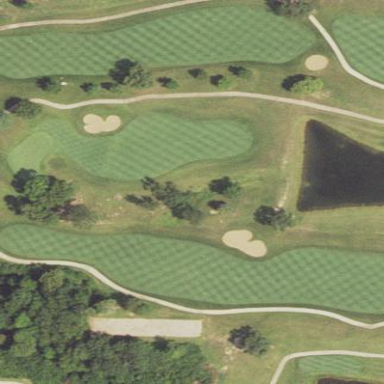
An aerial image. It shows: Rough grassy area used for golf.